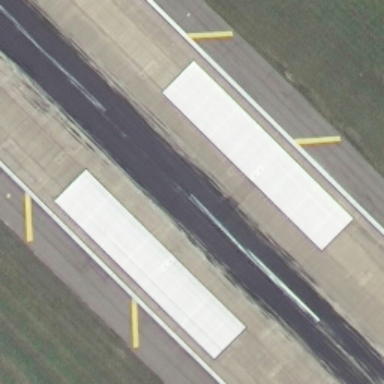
It is a straight runway with some mark lines on it .